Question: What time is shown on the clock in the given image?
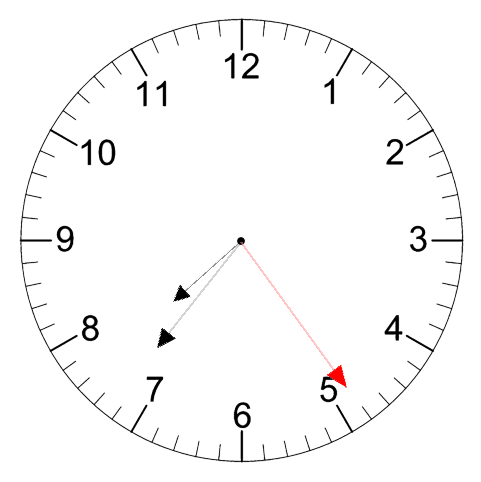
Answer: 07:36:24